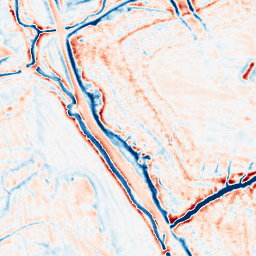
Category: edge_preserving
Decomposition family: bilateral
Decomposition parameters: d: 15
sigma_color: 50
sigma_space: 150
Upsampling method: sinc_hamming
Upsampling parameters: scale: 8
kernel_size: 16
Upsampling scale: 8